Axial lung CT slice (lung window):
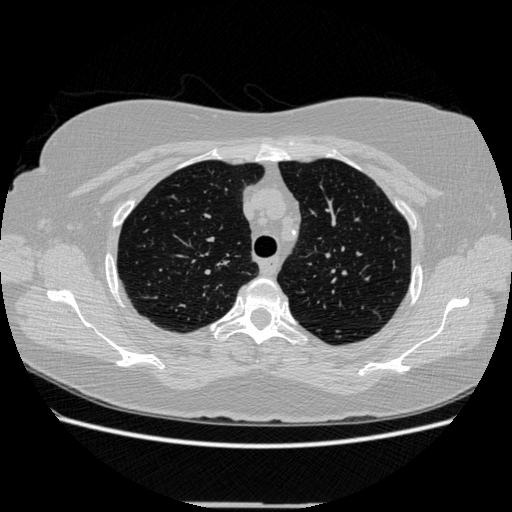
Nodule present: no